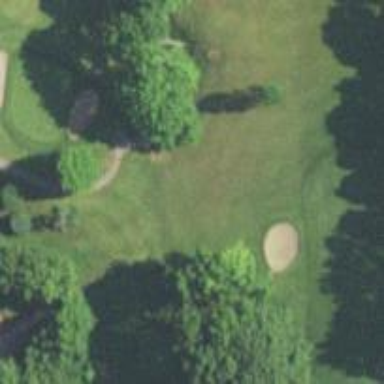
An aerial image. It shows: Path for both roads and golfers.